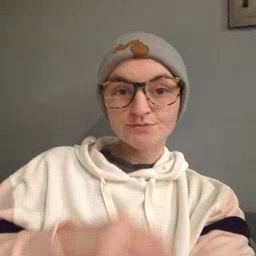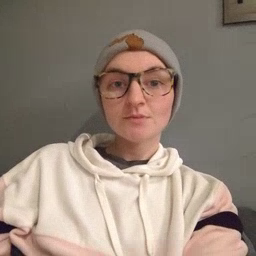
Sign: chocolate